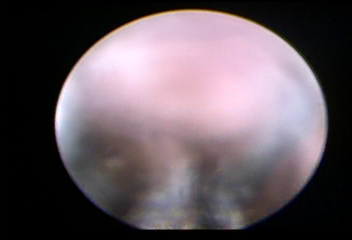
Modality: WLC
Class: Normal mucosa
Bladder cancer association: No